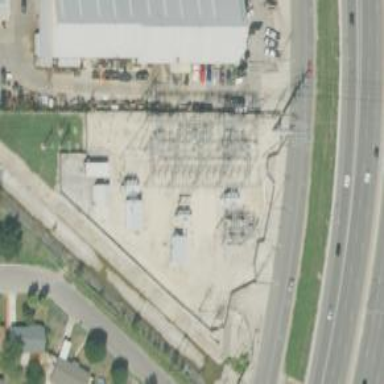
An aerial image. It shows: Switch used for power control.